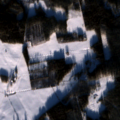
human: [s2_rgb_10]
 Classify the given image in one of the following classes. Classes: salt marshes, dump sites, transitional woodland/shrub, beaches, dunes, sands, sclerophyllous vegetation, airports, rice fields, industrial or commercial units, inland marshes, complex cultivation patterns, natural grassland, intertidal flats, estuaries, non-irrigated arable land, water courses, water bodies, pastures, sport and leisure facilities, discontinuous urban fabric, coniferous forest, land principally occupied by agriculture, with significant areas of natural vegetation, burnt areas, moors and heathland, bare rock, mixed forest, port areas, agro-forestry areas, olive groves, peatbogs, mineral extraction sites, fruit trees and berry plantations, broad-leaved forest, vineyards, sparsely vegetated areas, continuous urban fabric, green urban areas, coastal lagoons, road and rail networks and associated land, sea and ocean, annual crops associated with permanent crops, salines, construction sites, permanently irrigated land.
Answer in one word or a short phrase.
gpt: non-irrigated arable land, land principally occupied by agriculture, with significant areas of natural vegetation, coniferous forest